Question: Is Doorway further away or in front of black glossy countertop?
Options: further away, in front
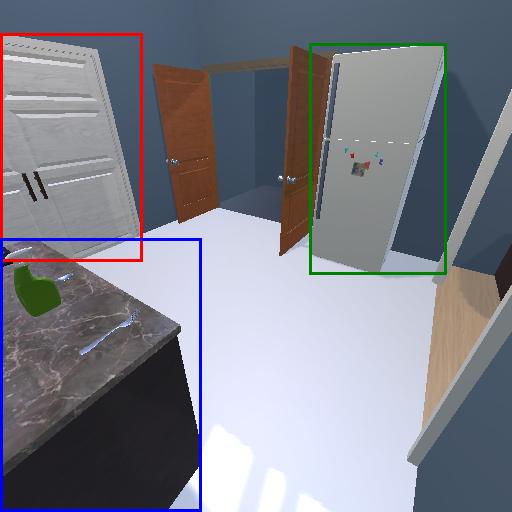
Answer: further away